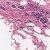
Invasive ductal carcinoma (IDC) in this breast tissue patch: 1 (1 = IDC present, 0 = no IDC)